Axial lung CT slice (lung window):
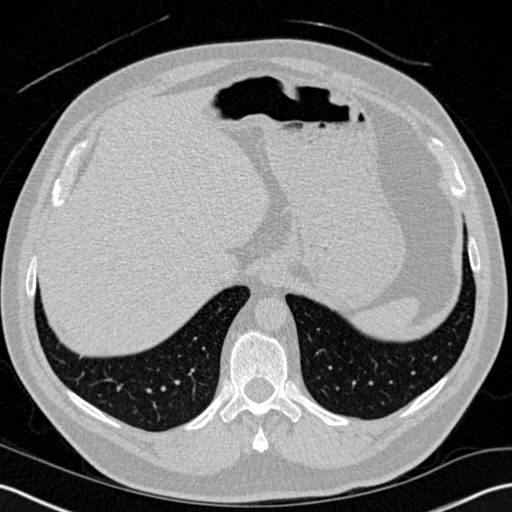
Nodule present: no